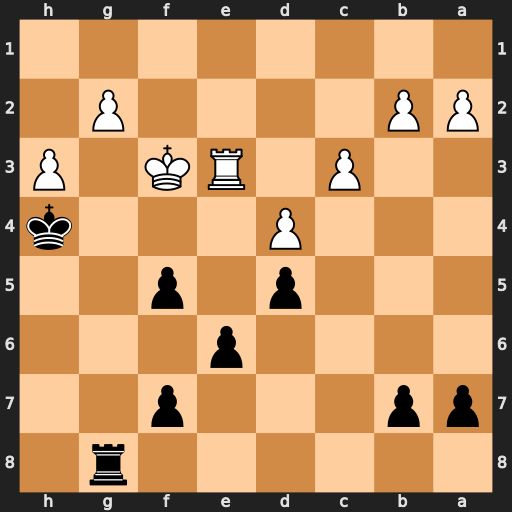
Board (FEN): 6r1/pp3p2/4p3/3p1p2/3P3k/2P1RK1P/PP4P1/8
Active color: b
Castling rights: -
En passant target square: -
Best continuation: Rg3+ Kf2 Rxe3 Kxe3 Kg3